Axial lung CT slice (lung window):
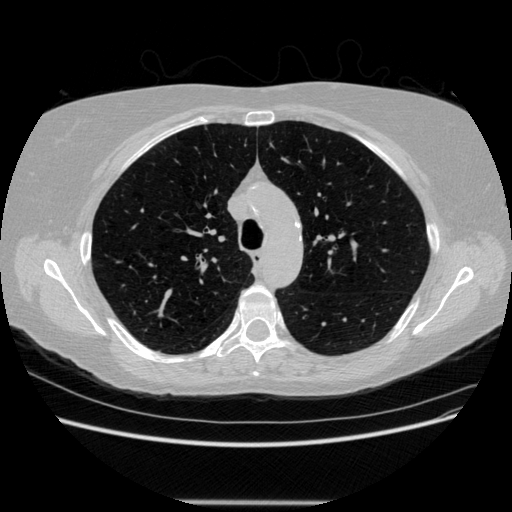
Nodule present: no